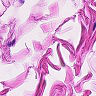
Metastatic tissue present: no